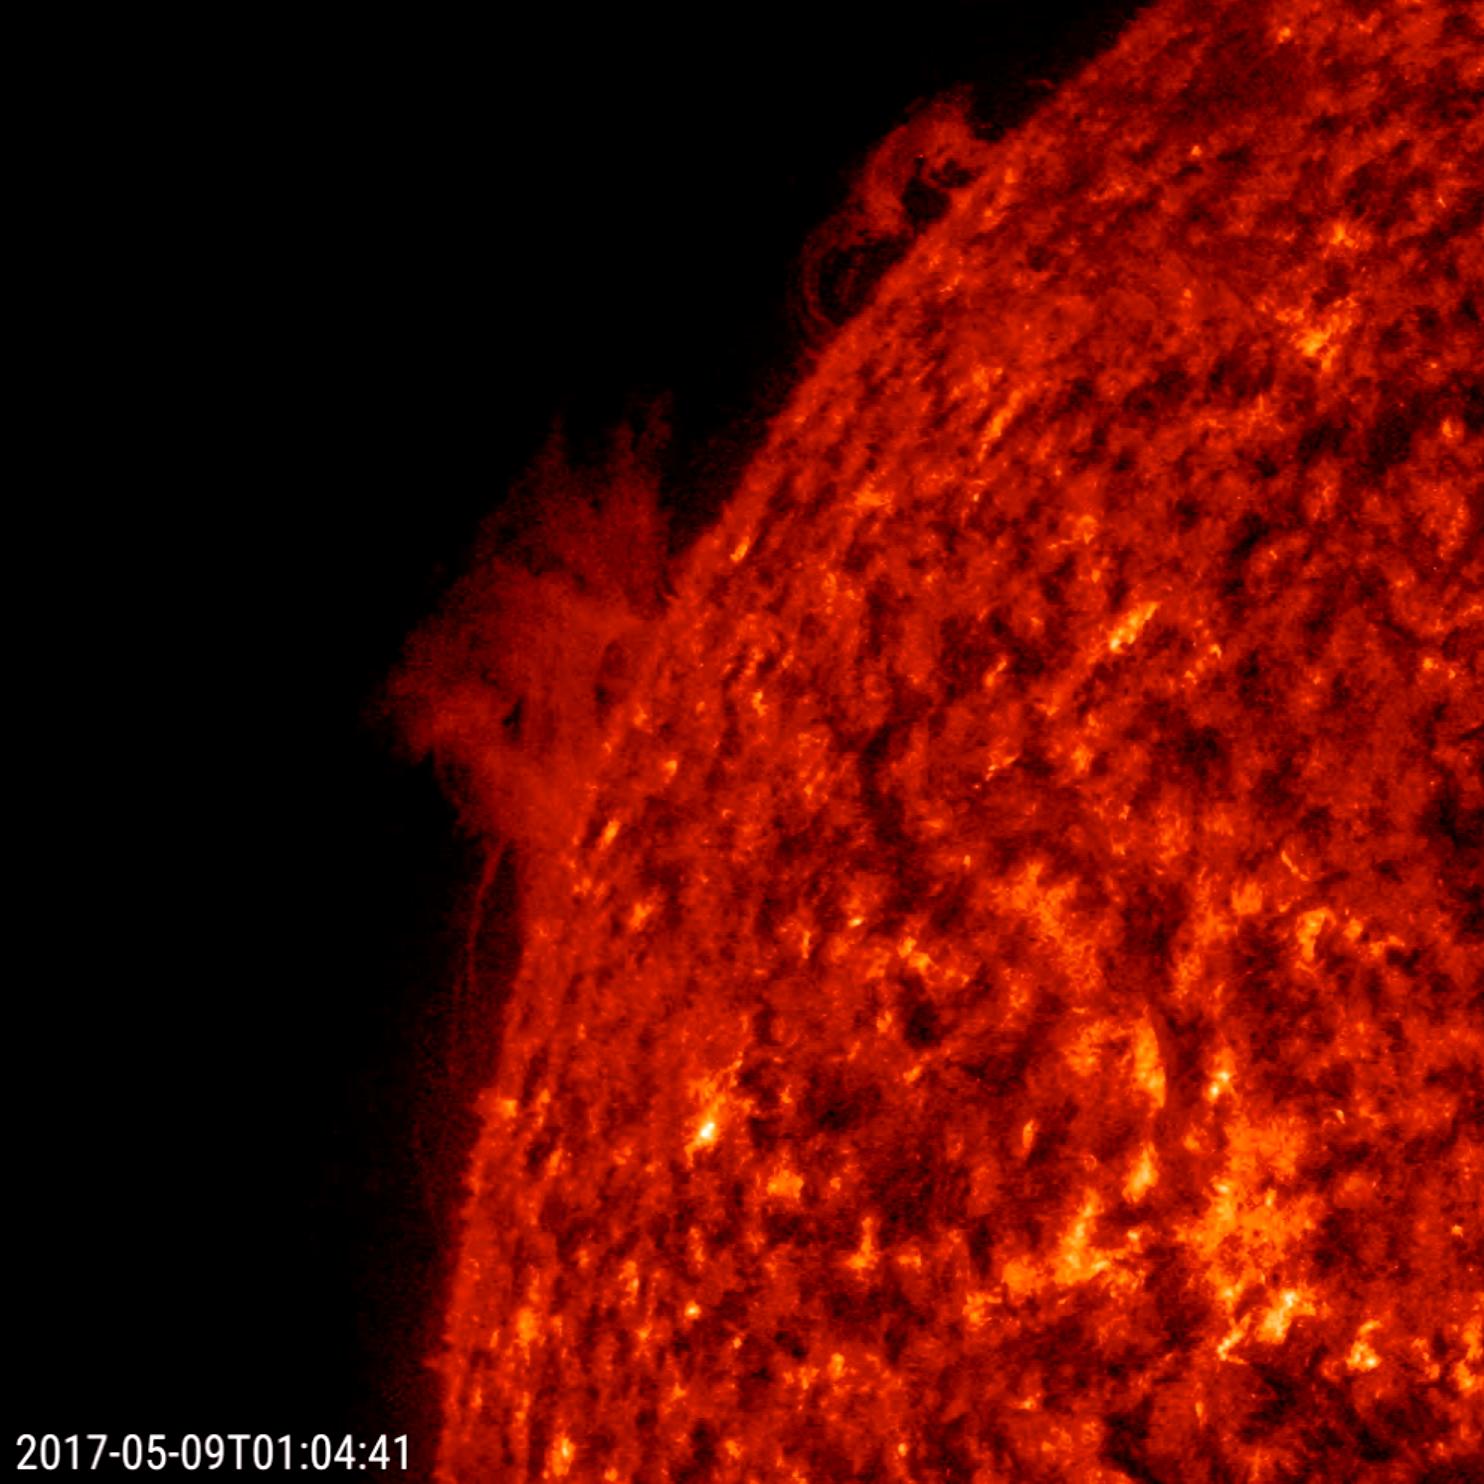
Two Prominences Unraveling Sun, Solar Dynamics Observatory SDO